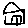
Label: house